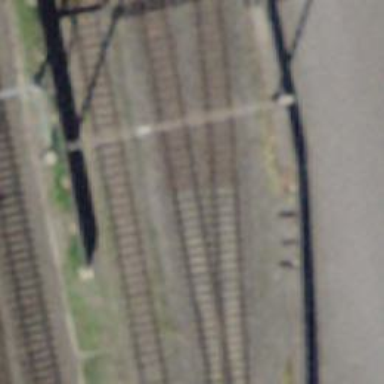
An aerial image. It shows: Single-track railway spur.